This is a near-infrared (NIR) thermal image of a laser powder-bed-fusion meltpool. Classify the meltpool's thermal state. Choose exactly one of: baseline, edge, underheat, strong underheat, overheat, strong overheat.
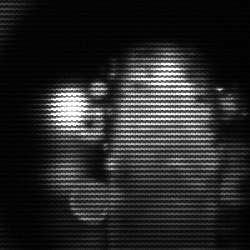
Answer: strong underheat